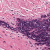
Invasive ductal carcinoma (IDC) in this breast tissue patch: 0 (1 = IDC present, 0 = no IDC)